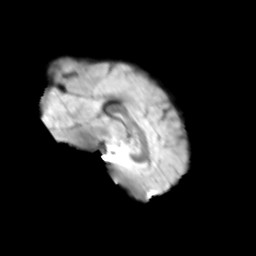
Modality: T2w
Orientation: sagittal
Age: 11
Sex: male
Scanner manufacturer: siemens
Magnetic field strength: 3 T
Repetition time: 3.8 s
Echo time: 0.07 s